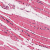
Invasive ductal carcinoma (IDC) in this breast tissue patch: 0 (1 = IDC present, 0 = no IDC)